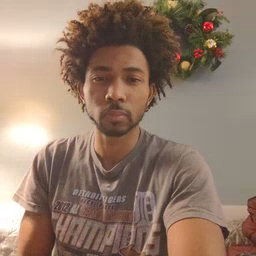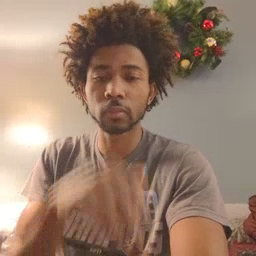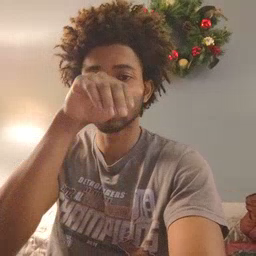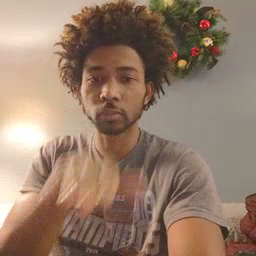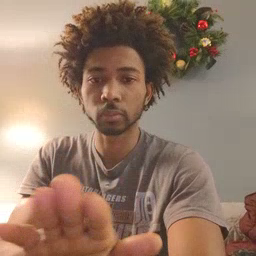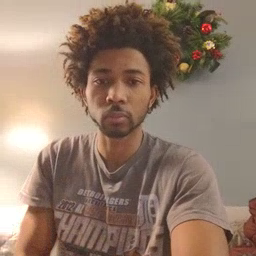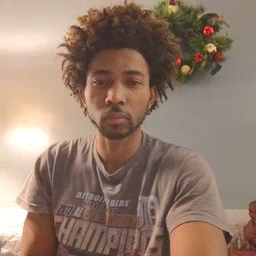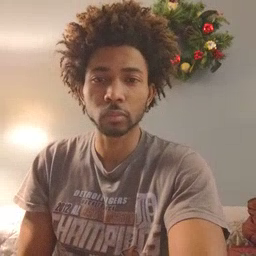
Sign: elephant